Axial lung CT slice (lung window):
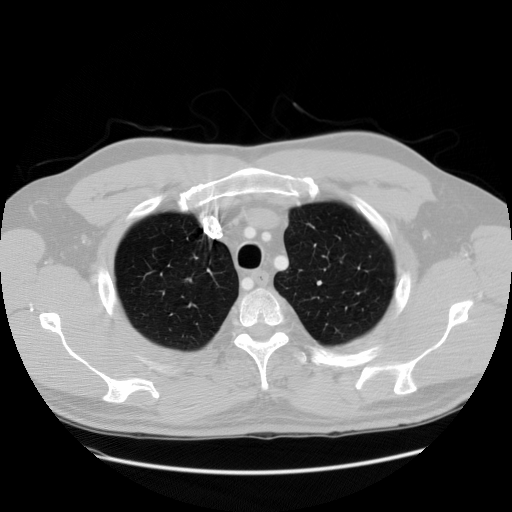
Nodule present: no